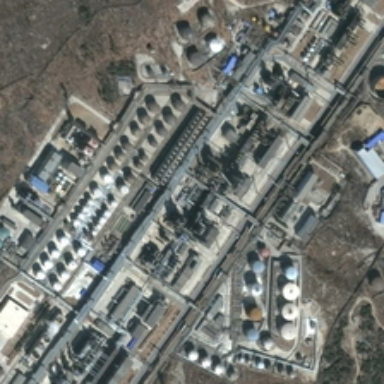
A large number of different sizes of storagetanks on the road in a piece of land .